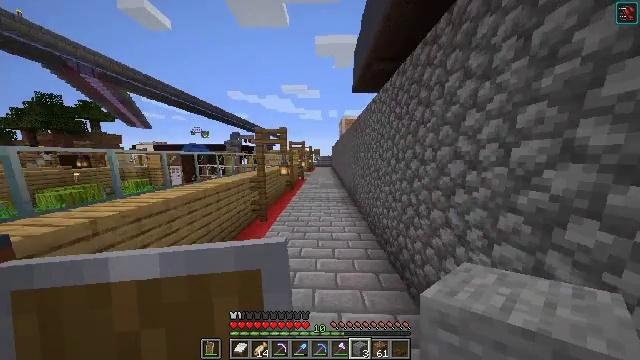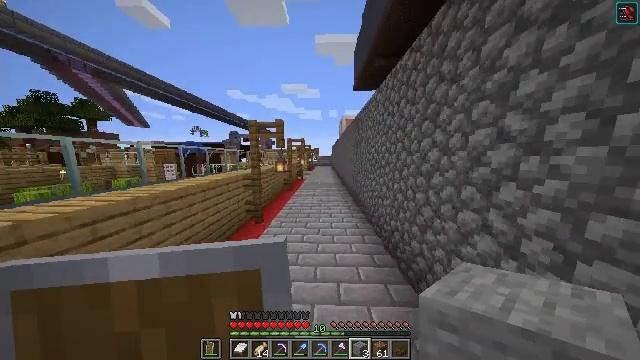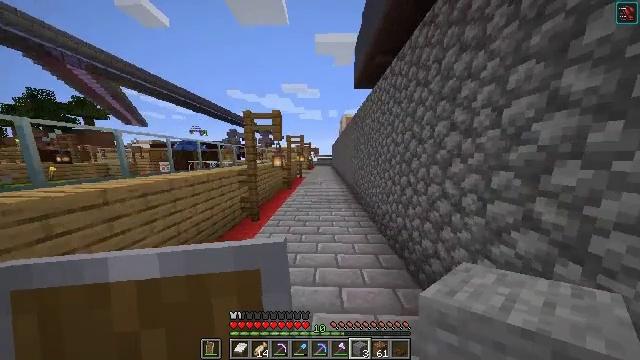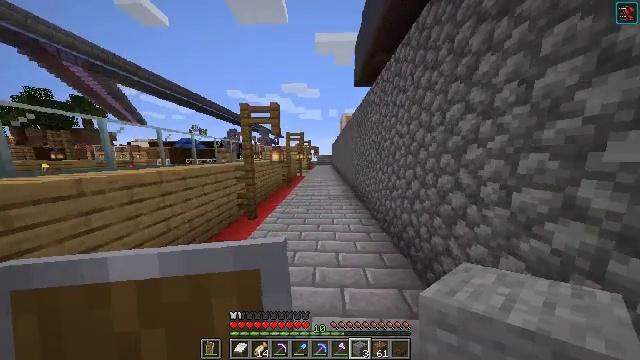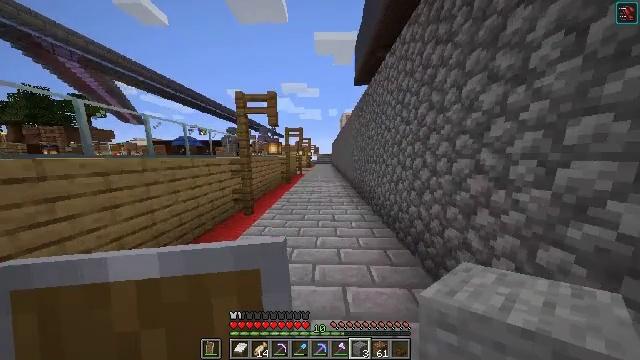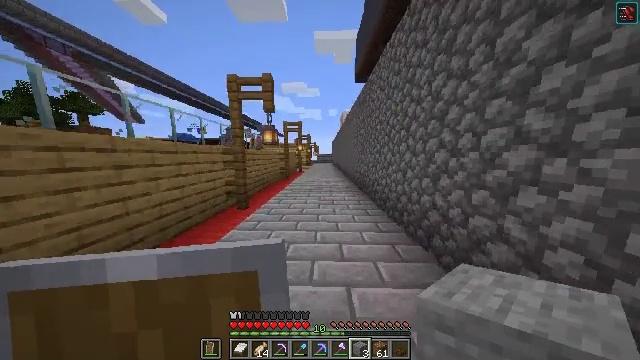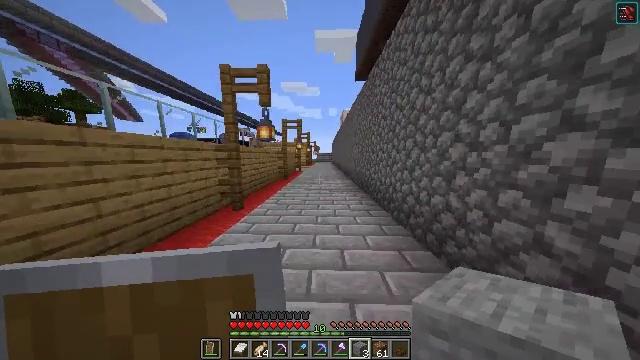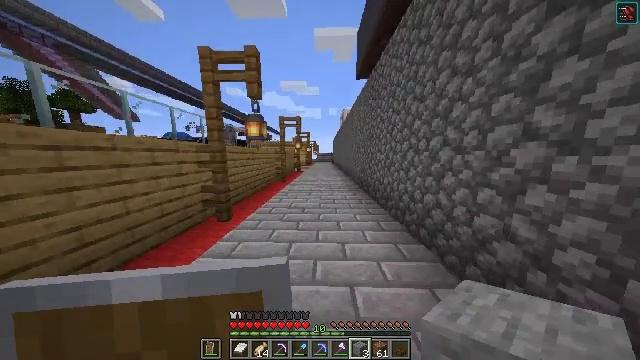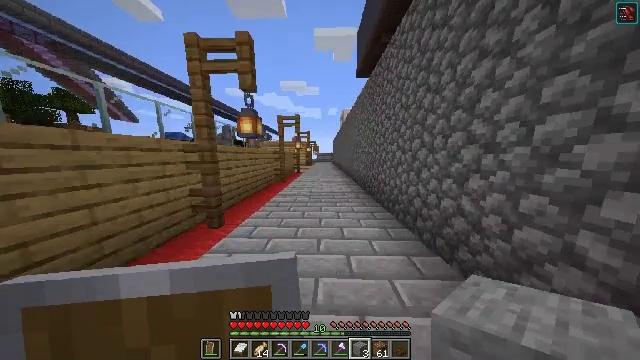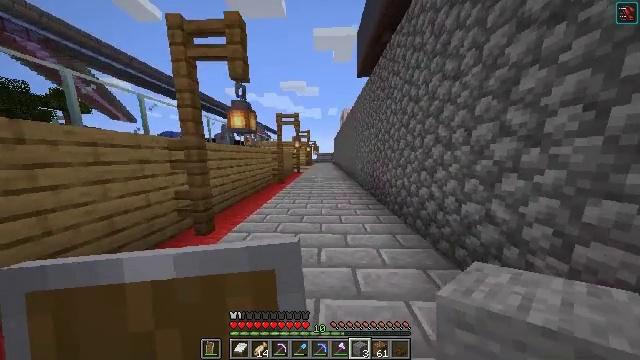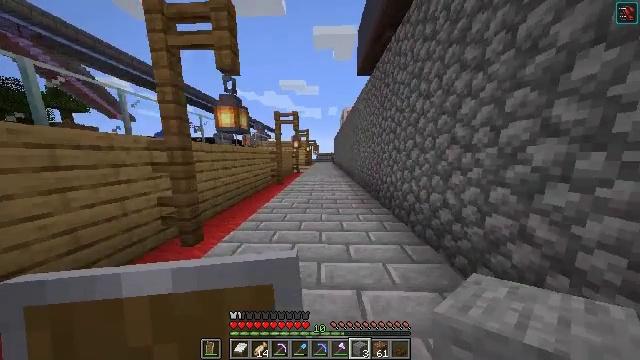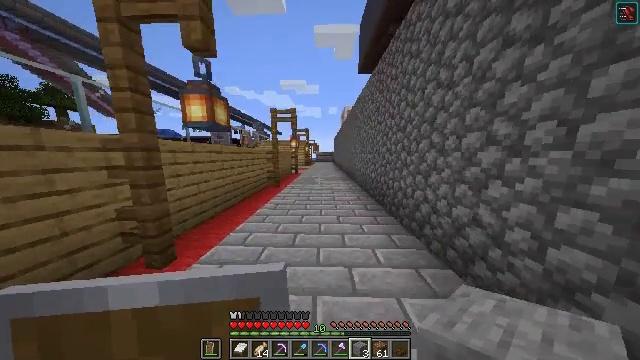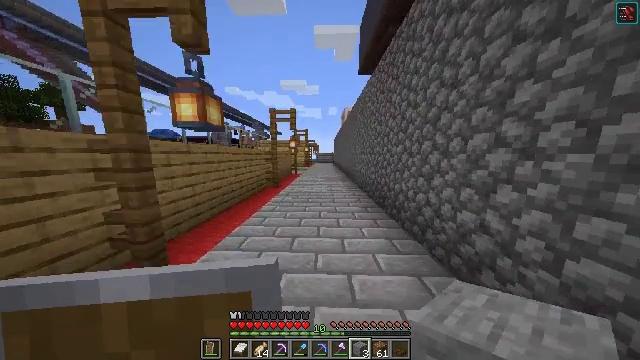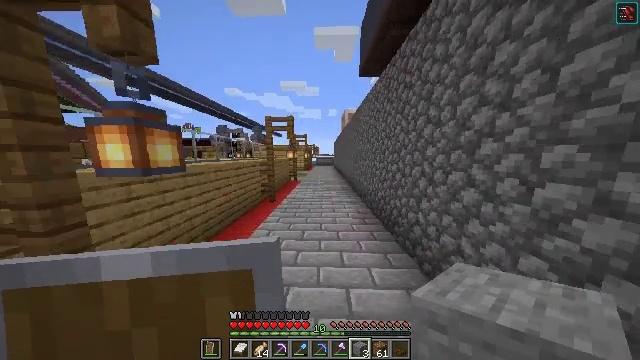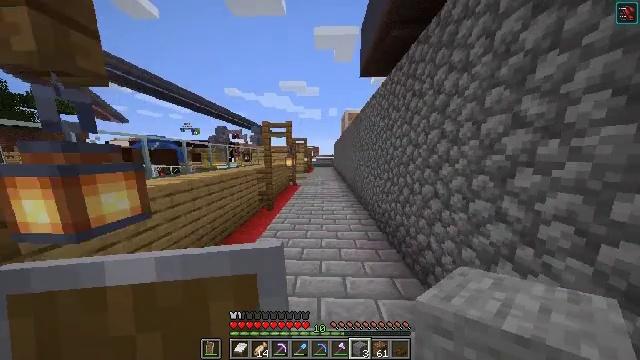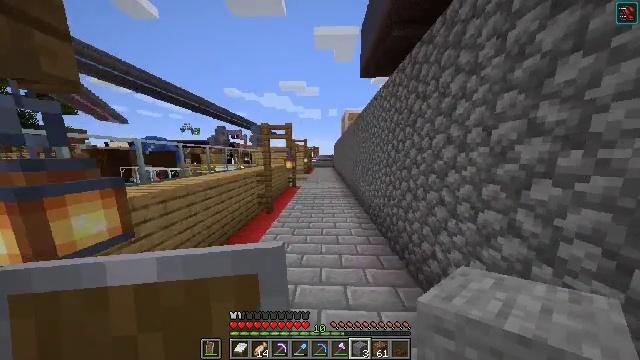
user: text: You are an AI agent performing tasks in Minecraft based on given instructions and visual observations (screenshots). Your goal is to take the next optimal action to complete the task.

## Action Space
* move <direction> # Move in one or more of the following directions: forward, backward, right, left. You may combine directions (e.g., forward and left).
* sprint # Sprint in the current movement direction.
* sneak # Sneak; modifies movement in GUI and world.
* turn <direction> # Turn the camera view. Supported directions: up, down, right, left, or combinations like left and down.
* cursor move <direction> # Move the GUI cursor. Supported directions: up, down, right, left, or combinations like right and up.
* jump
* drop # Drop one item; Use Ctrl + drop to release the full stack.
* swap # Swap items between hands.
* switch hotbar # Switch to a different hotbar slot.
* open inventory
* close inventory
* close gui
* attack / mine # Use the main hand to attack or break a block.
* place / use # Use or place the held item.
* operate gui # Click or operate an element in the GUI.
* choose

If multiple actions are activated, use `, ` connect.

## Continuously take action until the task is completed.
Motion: motion action
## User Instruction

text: Drop golden leggings.
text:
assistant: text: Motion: move forward
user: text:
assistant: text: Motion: move forward
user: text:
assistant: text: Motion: move forward
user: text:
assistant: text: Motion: move forward
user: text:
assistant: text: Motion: move forward
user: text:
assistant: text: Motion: move forward
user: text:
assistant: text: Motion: move forward
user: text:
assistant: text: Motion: move forward
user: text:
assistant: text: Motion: move forward
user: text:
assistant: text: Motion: move forward
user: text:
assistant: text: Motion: move forward
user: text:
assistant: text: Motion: move forward, jump
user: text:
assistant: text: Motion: move forward, jump
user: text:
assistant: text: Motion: move forward, jump
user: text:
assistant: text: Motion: move forward
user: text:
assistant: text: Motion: move forward
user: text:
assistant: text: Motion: move forward
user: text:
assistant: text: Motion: move forward
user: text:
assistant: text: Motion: move forward
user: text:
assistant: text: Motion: move forward
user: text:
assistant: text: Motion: move forward
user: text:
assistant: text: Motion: move forward
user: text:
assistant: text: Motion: move forward
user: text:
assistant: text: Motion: move forward, jump
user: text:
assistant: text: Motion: move forward, jump
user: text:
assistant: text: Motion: move forward, jump
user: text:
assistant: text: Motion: move forward, jump
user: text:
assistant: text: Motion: move forward, jump
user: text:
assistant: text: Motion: move forward
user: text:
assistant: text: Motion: move forward